Field crop: maize
Growth stage: 2
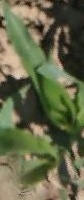
Species: maize